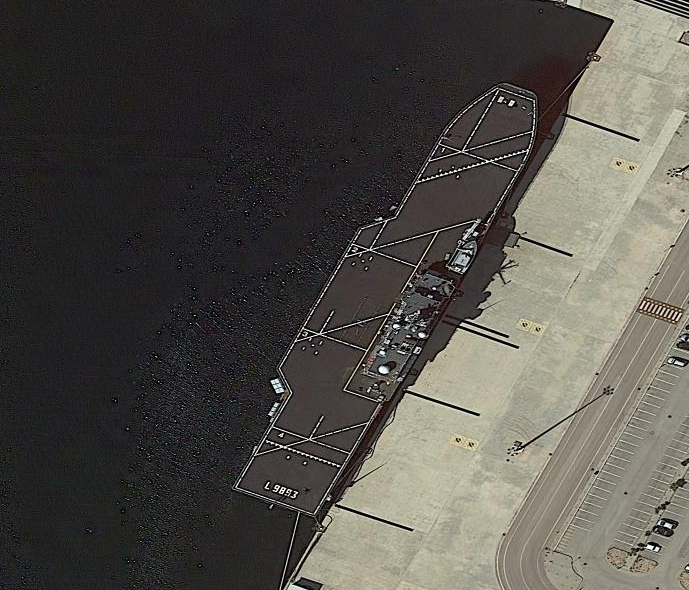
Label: assault